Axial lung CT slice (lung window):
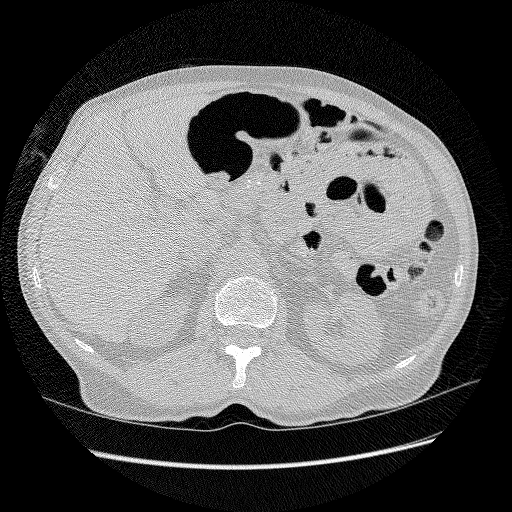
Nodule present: no